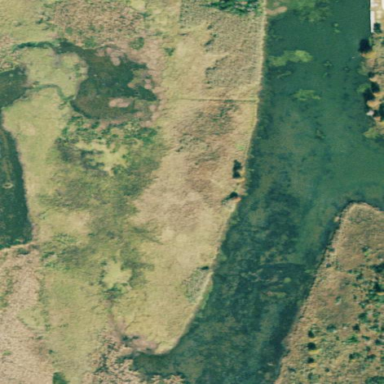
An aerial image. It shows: Marshy wetland area.